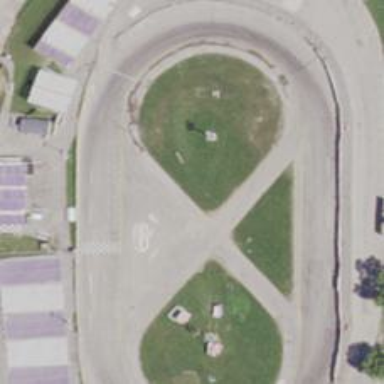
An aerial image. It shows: Motor sport raceway.